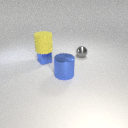
large blue metal cylinder to the right of small blue metal cube